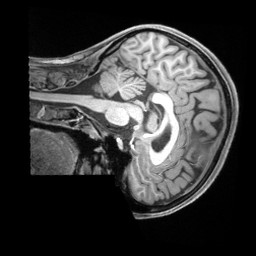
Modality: T1w
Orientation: sagittal
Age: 24
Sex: female
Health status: ill
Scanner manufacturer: siemens
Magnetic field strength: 3 T
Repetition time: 2.2 s
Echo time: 0.00218 s